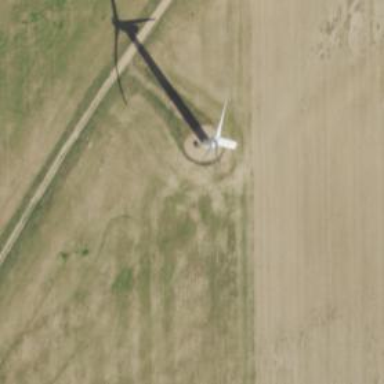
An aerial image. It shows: Wind turbine generating power.